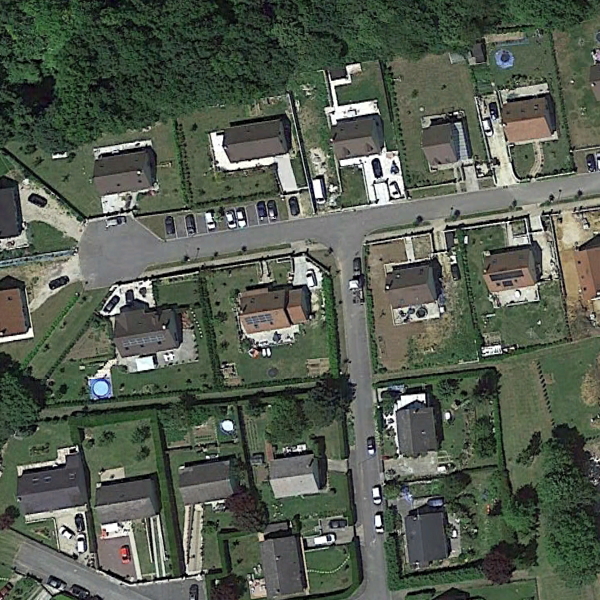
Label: MediumResidential